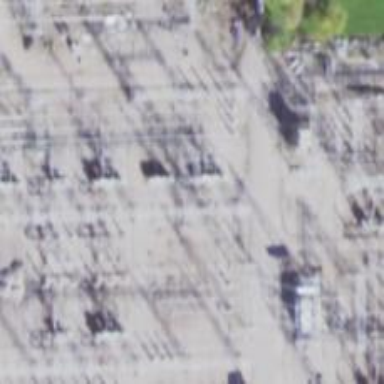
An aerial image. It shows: Switch used for power control.